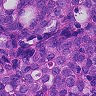
Metastatic tissue present: yes